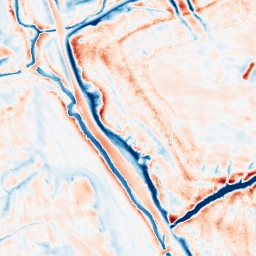
Category: edge_preserving
Decomposition family: bilateral
Decomposition parameters: d: 21
sigma_color: 100
sigma_space: 75
Upsampling method: sinc_blackman
Upsampling parameters: scale: 4
kernel_size: 16
Upsampling scale: 4